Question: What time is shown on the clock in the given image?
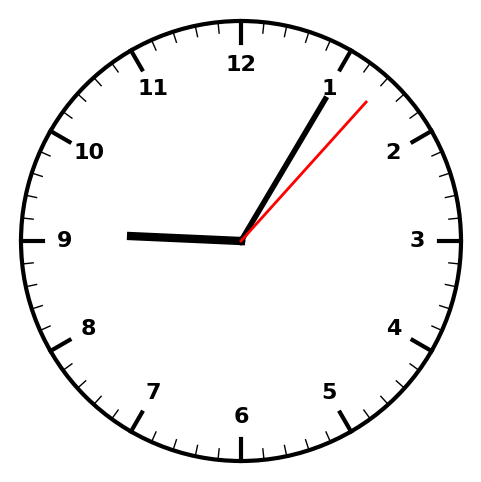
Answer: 09:05:07